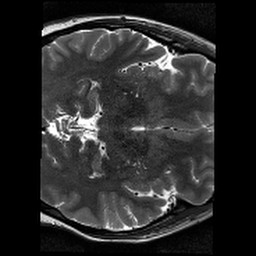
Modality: T2w
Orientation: axial